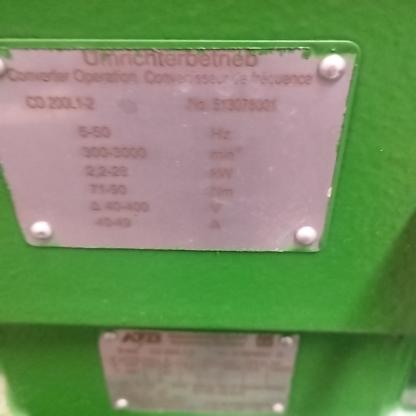
Klasa: tabliczka-znamionowa